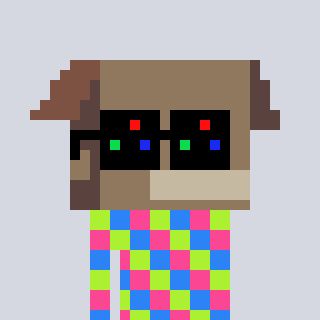
a pixel art character with square black sunglasses, a box-shaped head and a teal-colored body on a cool background